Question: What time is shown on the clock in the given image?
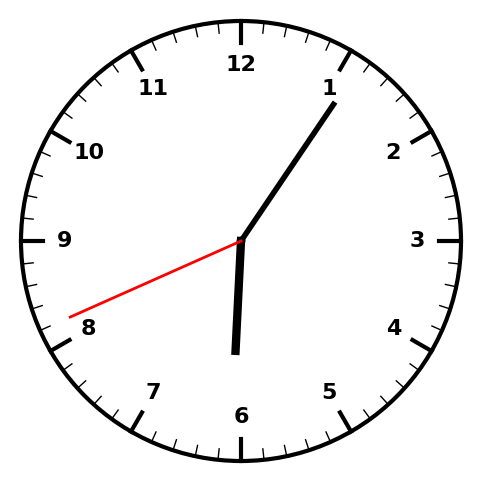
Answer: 06:05:41